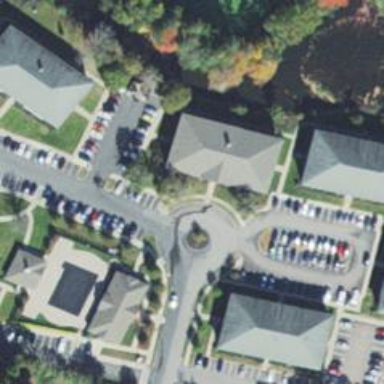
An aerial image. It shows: Roundabout on residential road with asphalt surface.